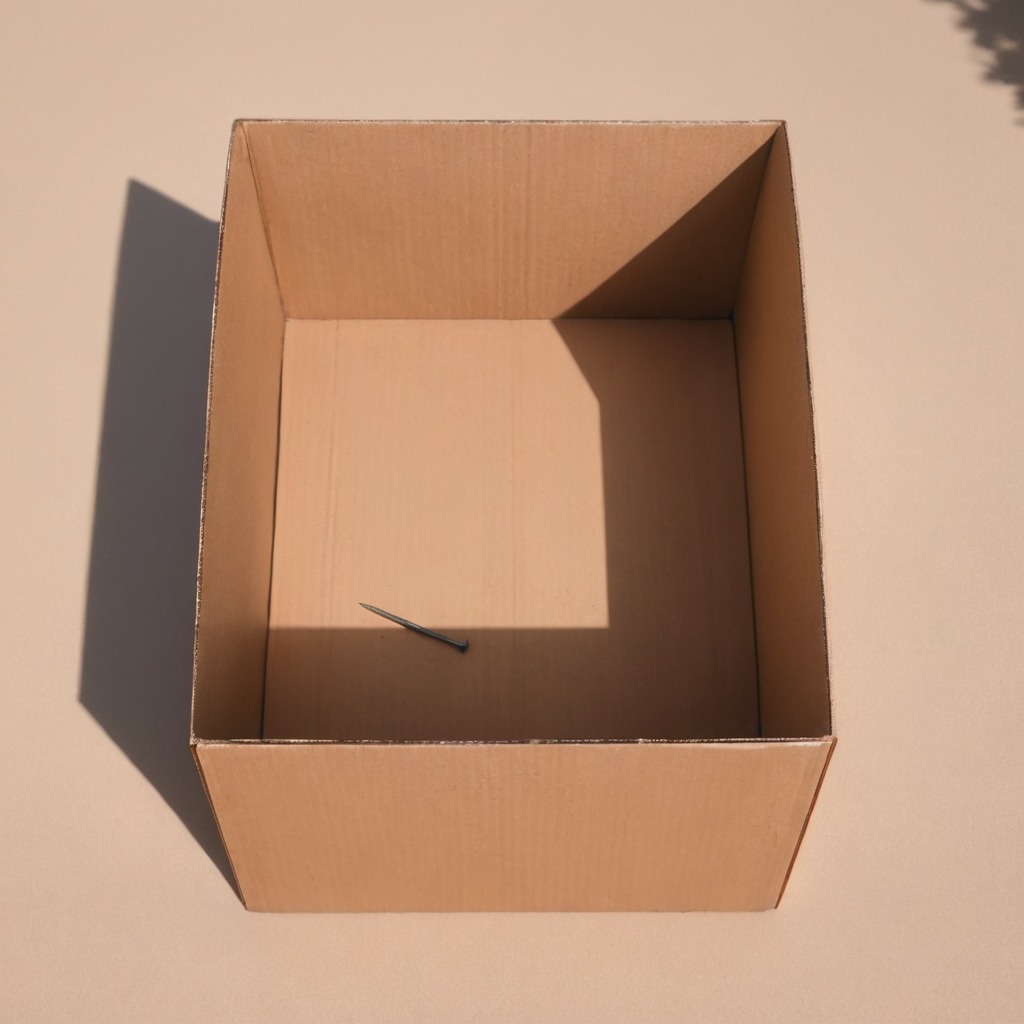
An iron nail is lying on the cardboard box surface.